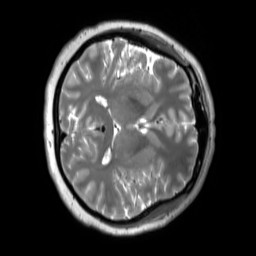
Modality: T2w
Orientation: axial
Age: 44
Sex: female
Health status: ill
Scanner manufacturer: siemens
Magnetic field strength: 3 T
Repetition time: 2.8 s
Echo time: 0.326 s